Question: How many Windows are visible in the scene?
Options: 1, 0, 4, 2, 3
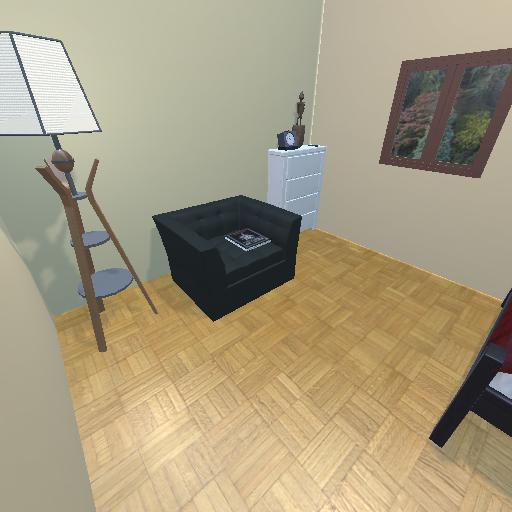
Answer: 1